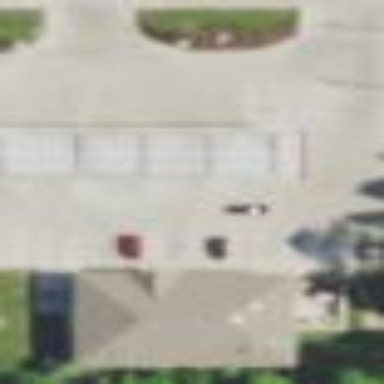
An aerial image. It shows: Fuel station.